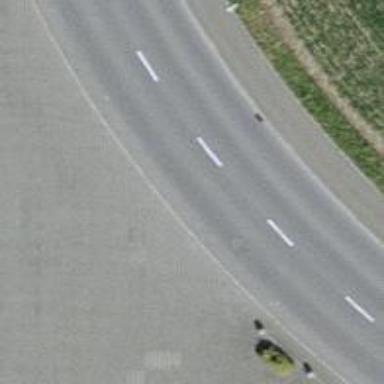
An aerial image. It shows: Tertiary road.